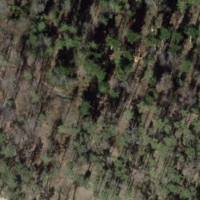
EUNIS habitat code: 41
Species observed at this site:
Melittis melissophyllum
Pholidoptera griseoaptera
Picea abies
Pinus sylvestris